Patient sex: F
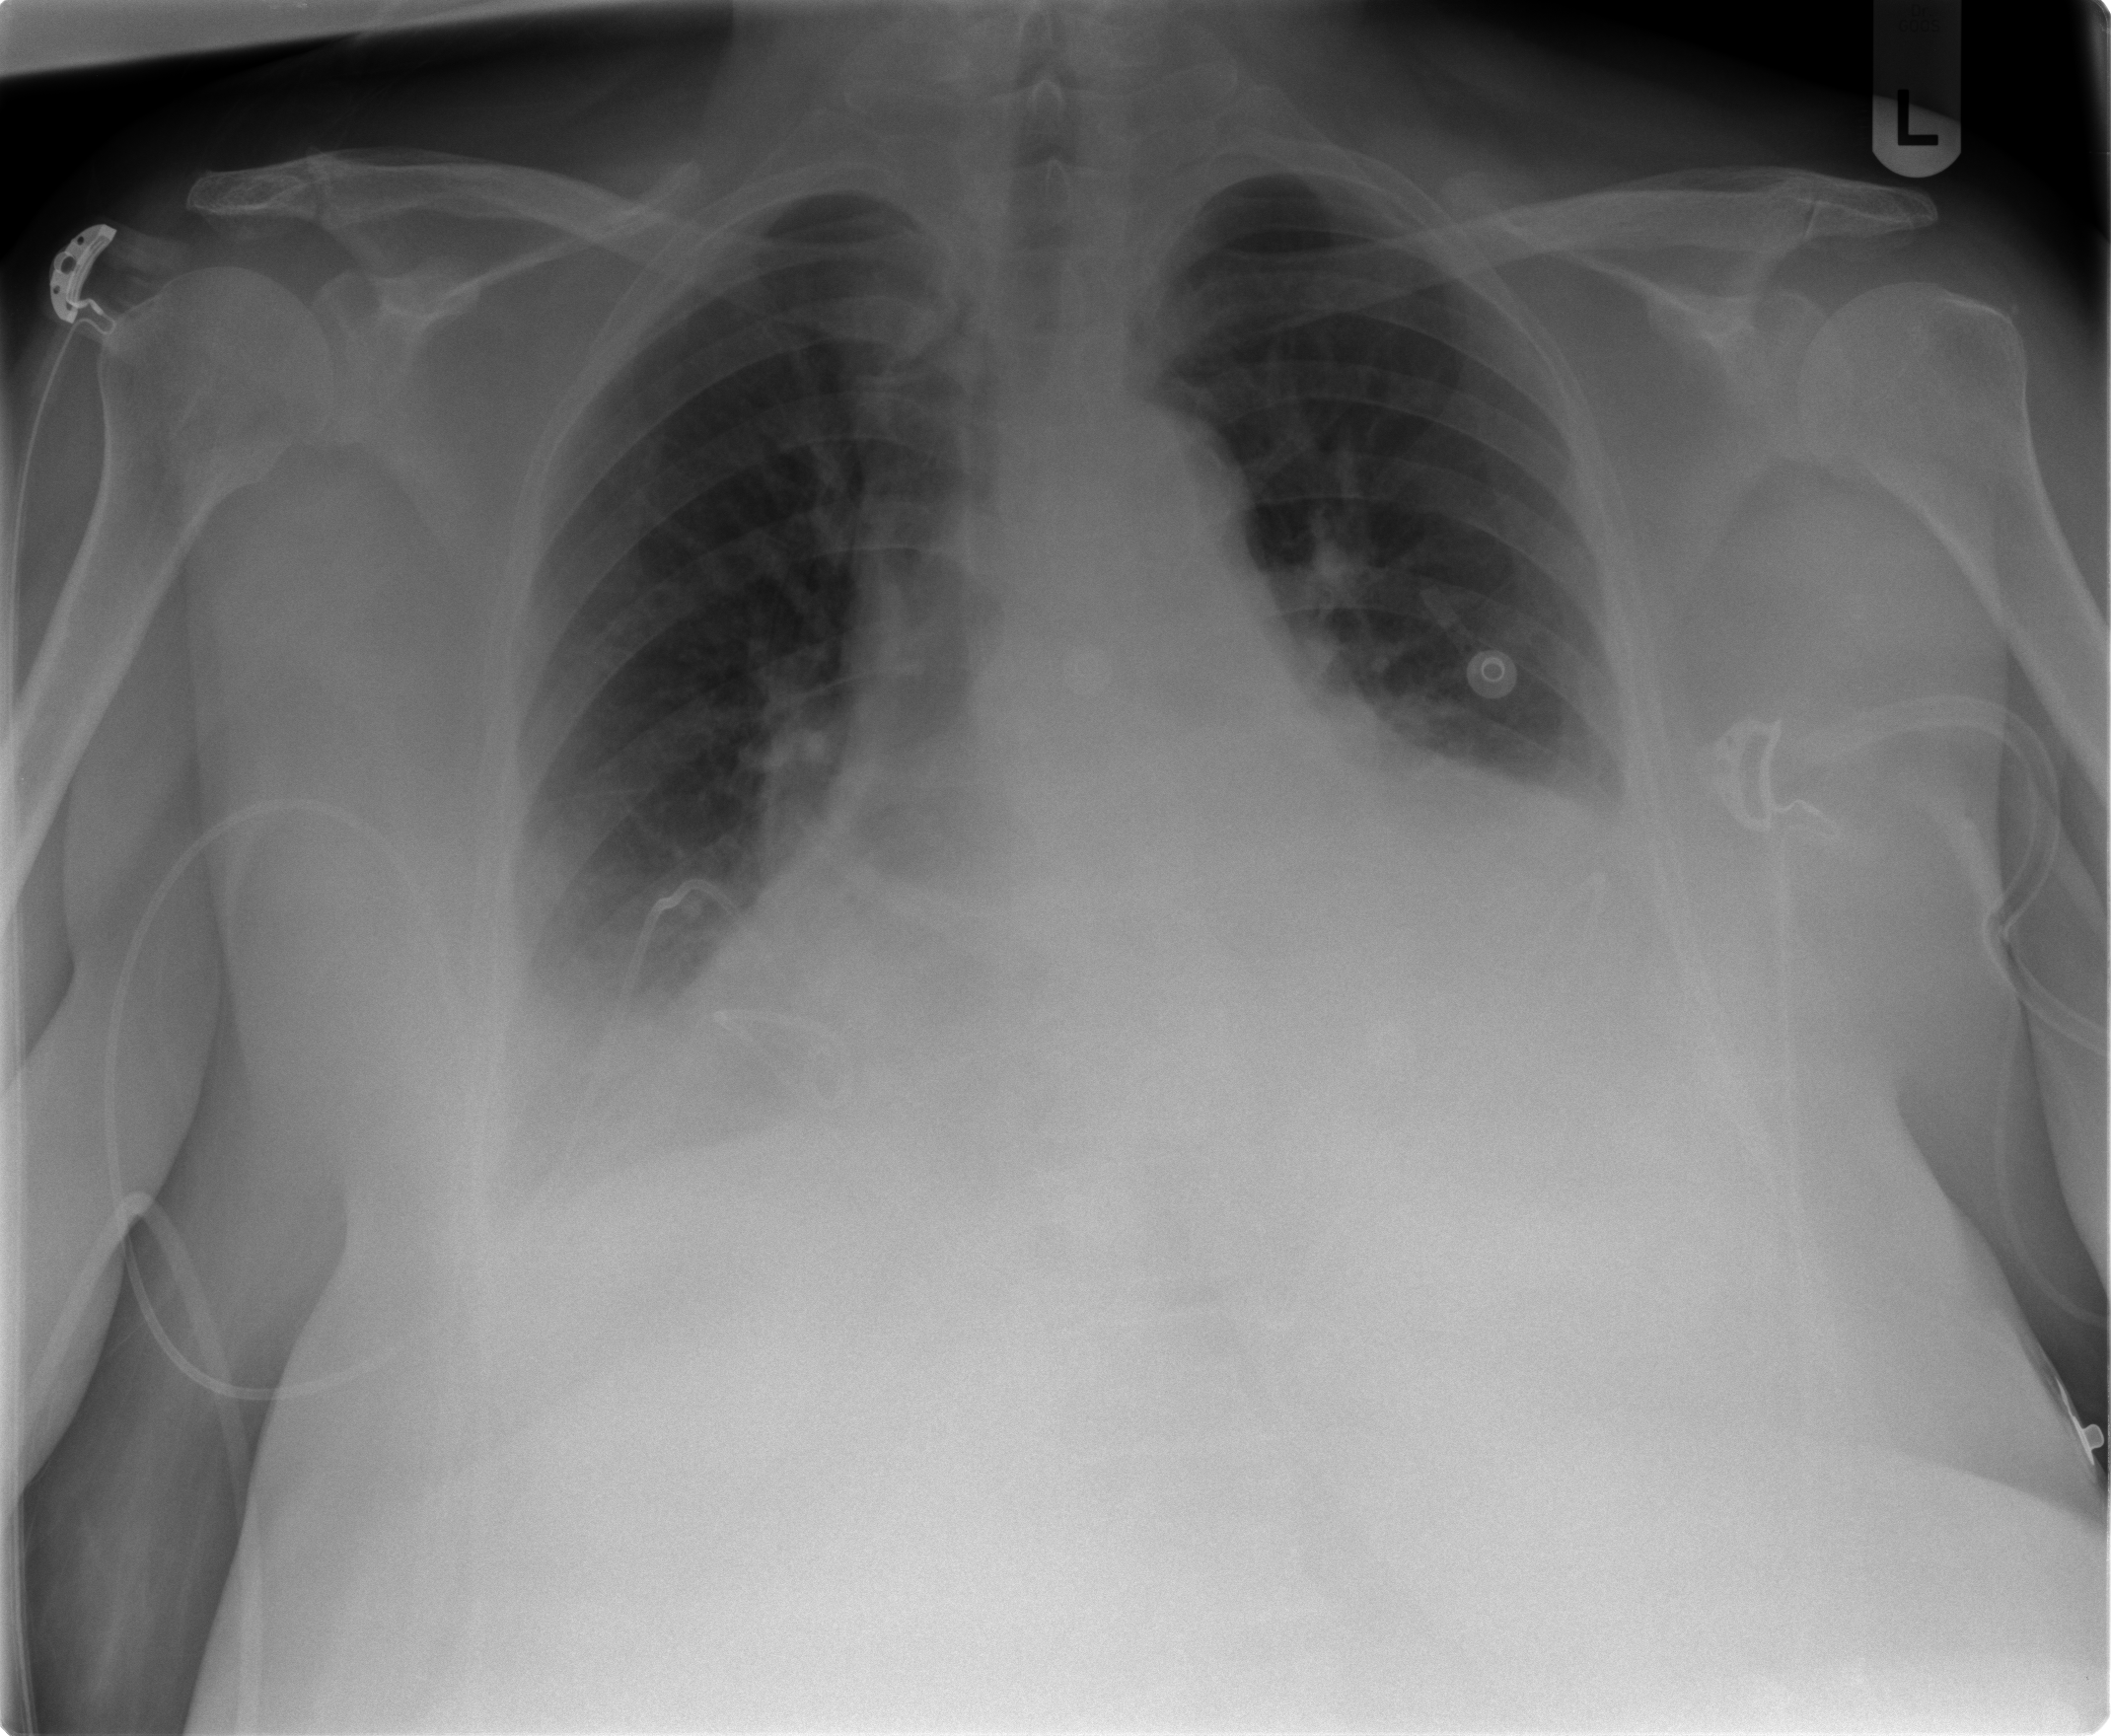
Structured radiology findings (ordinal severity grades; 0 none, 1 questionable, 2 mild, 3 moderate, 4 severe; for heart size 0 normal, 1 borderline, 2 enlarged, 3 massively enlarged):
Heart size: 3
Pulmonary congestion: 2
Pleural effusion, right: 2
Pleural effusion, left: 3
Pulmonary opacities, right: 0
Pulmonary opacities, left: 0
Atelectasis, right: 3
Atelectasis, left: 2